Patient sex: M
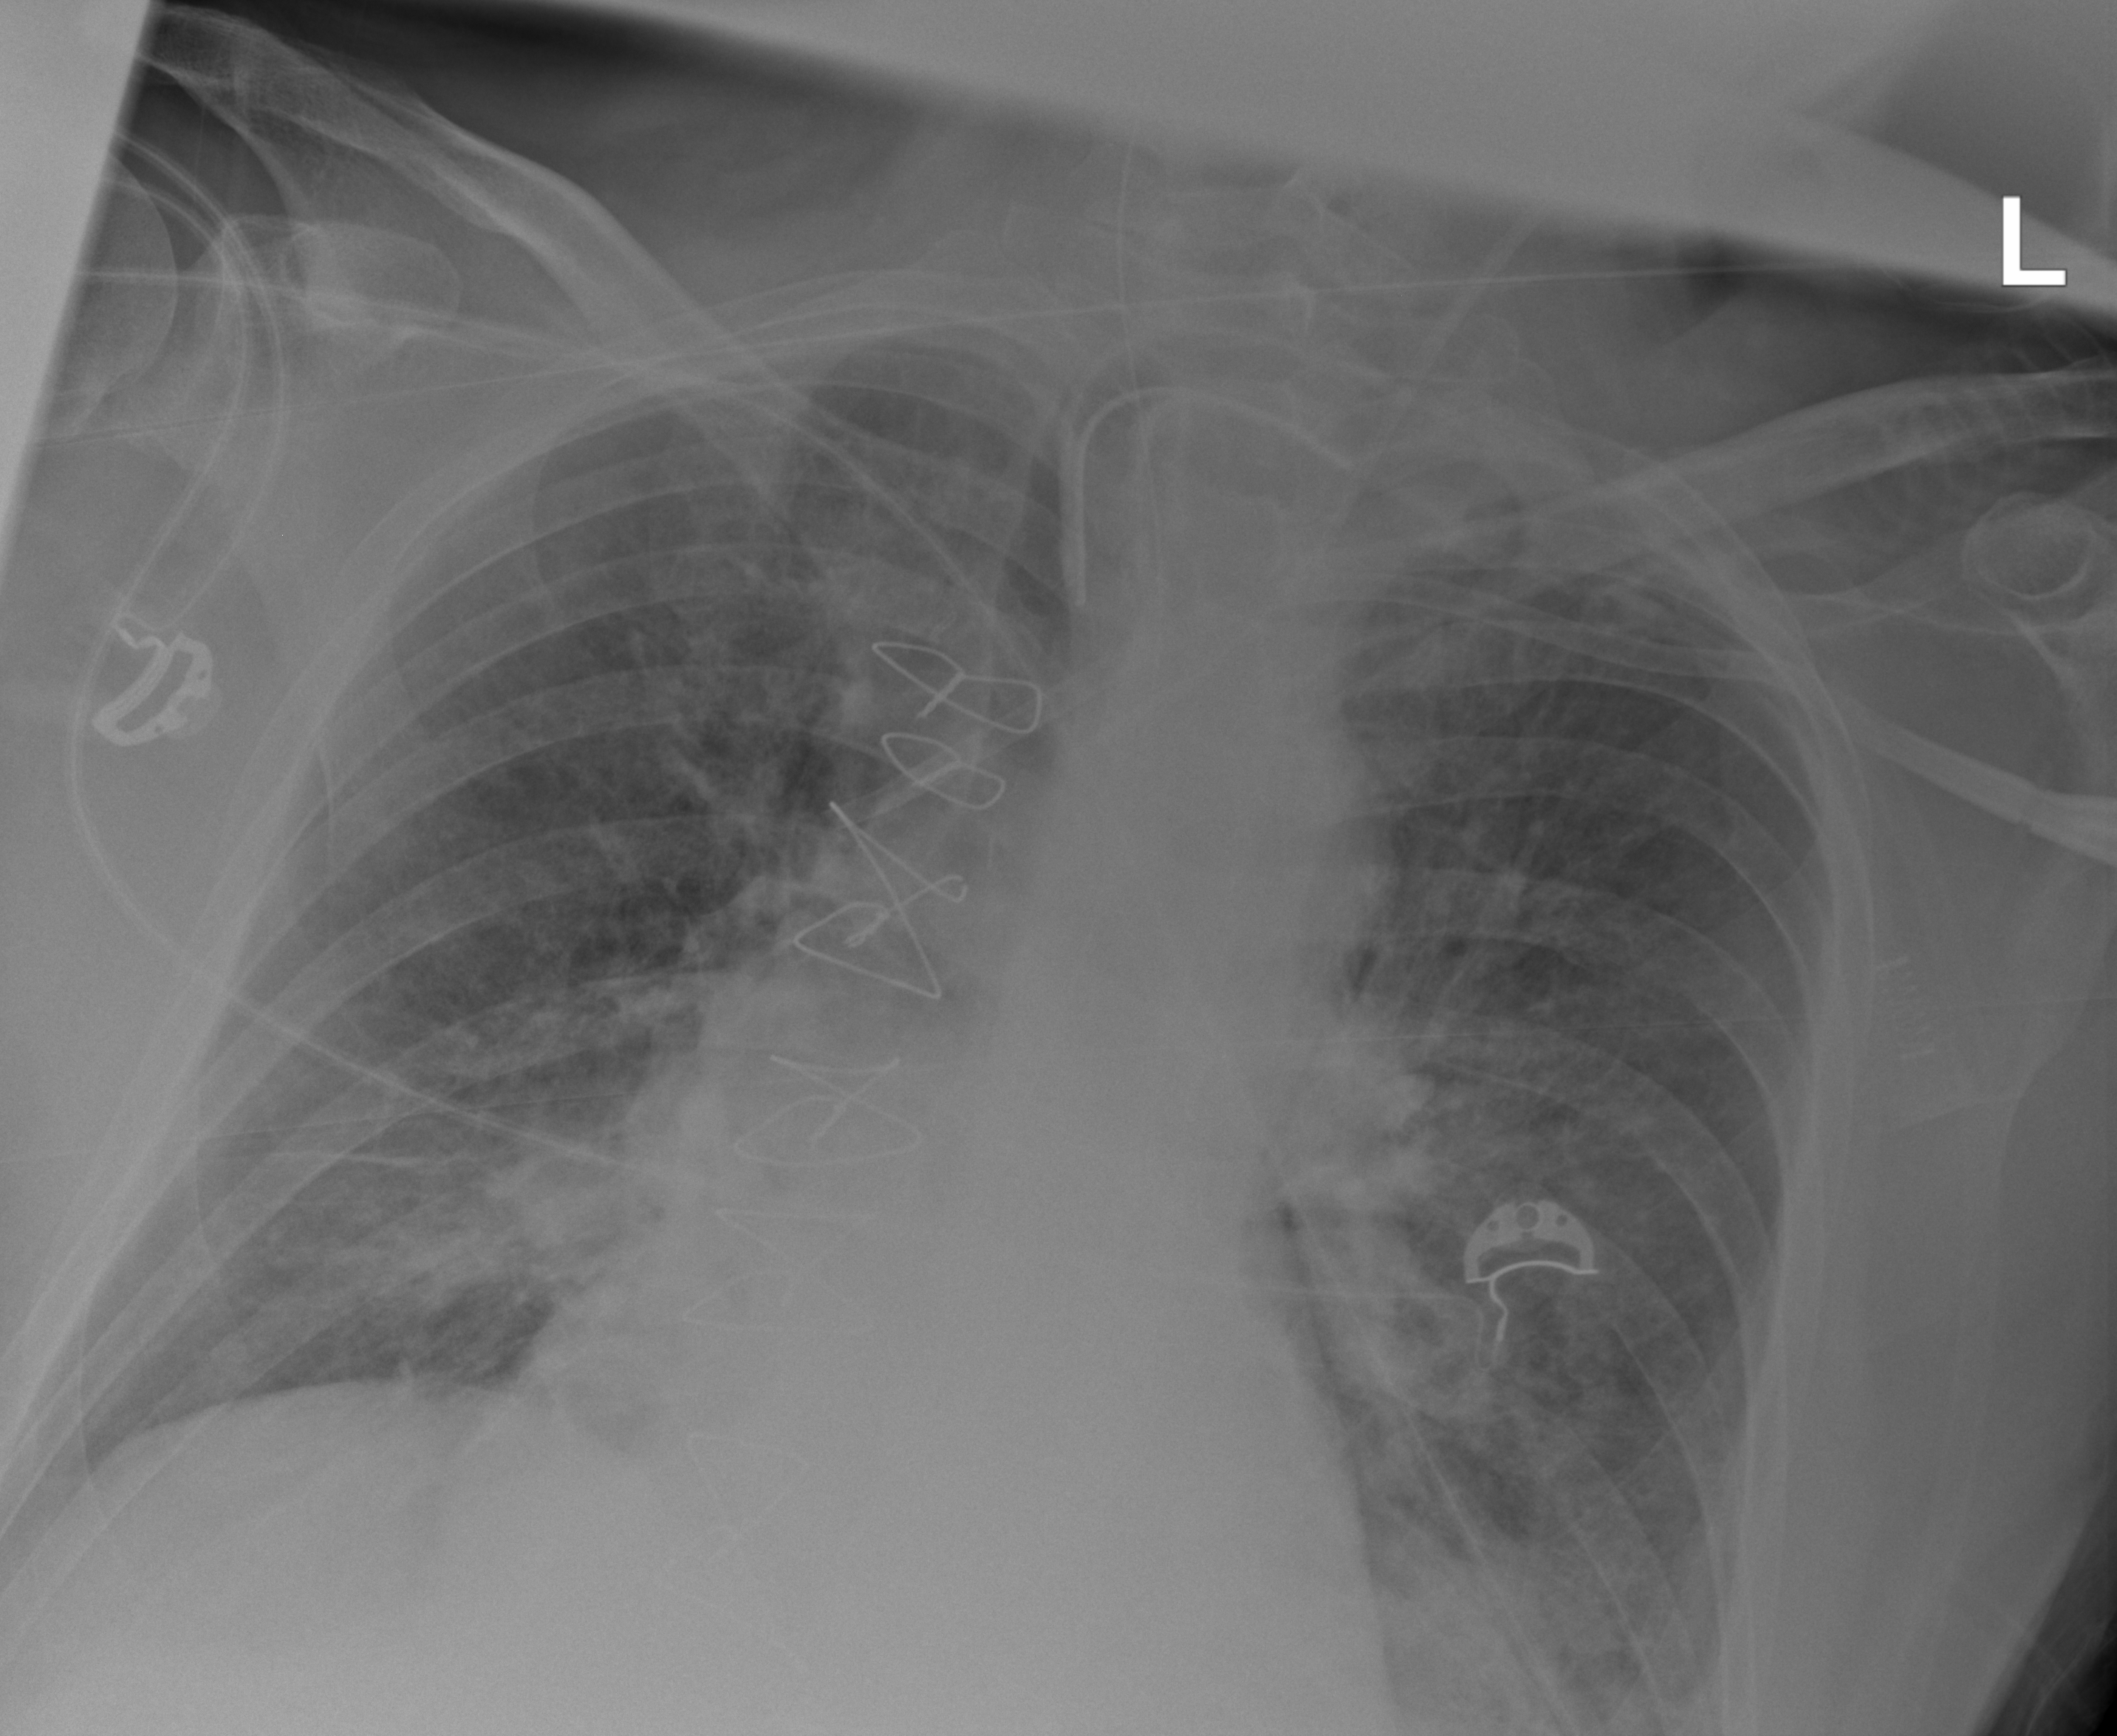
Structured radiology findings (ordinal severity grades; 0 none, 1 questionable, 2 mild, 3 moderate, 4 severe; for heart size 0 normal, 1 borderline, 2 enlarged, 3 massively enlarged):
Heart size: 1
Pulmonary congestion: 0
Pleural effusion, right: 1
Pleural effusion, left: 1
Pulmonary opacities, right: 2
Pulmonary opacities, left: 2
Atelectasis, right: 3
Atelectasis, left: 2